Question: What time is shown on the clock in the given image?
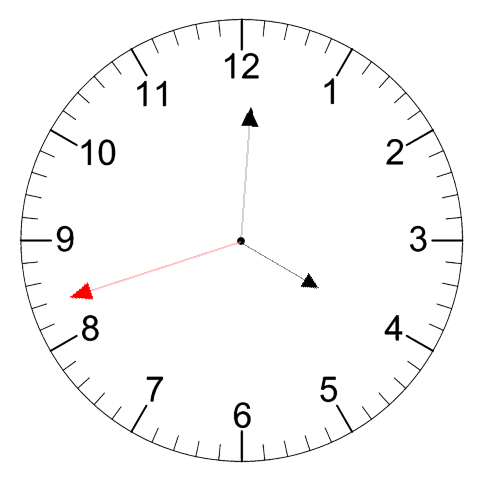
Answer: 04:00:42